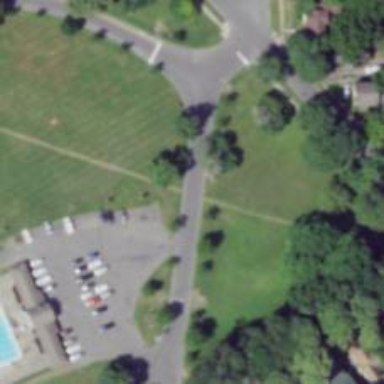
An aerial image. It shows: Zebra crossing on footway.